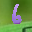
Label: 6